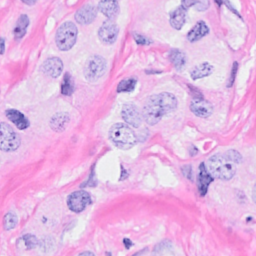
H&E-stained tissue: Breast